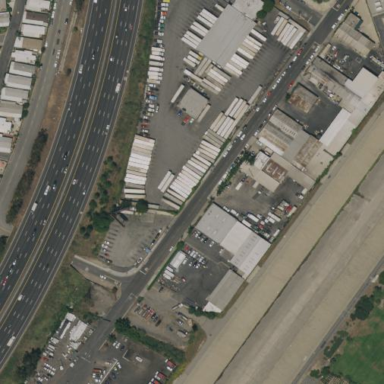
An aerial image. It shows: Industrial area.